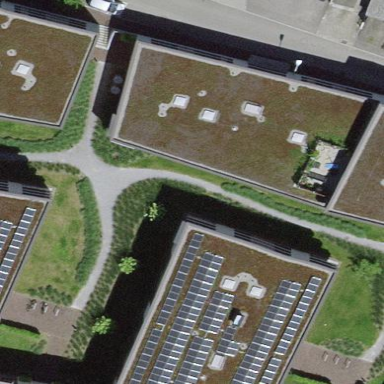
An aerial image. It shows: Part of building.